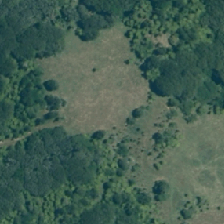
Land cover: high_producing_grassland